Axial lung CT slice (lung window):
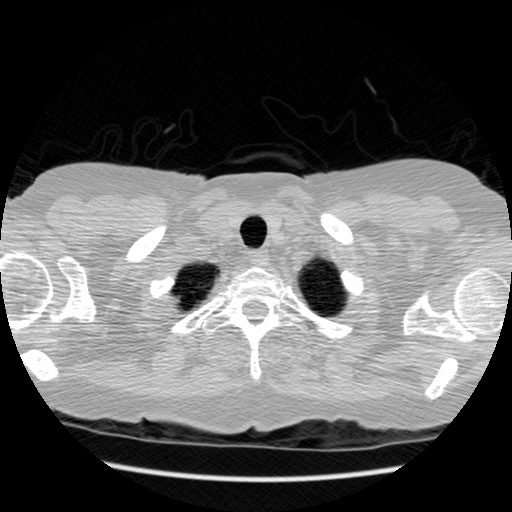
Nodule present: no